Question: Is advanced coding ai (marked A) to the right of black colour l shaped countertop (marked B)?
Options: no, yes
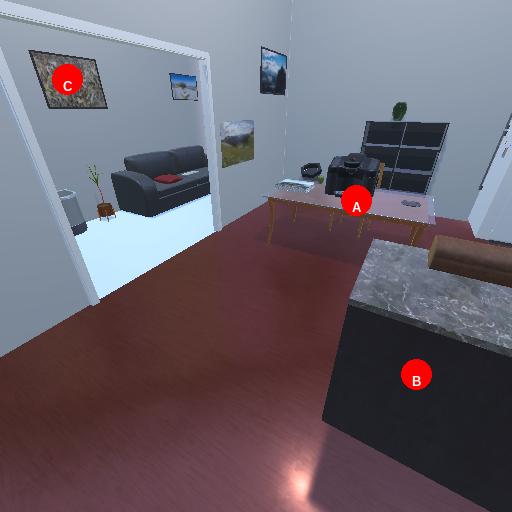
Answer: no